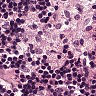
Metastatic tissue present: no